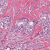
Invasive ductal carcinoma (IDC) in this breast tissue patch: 1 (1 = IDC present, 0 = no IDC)